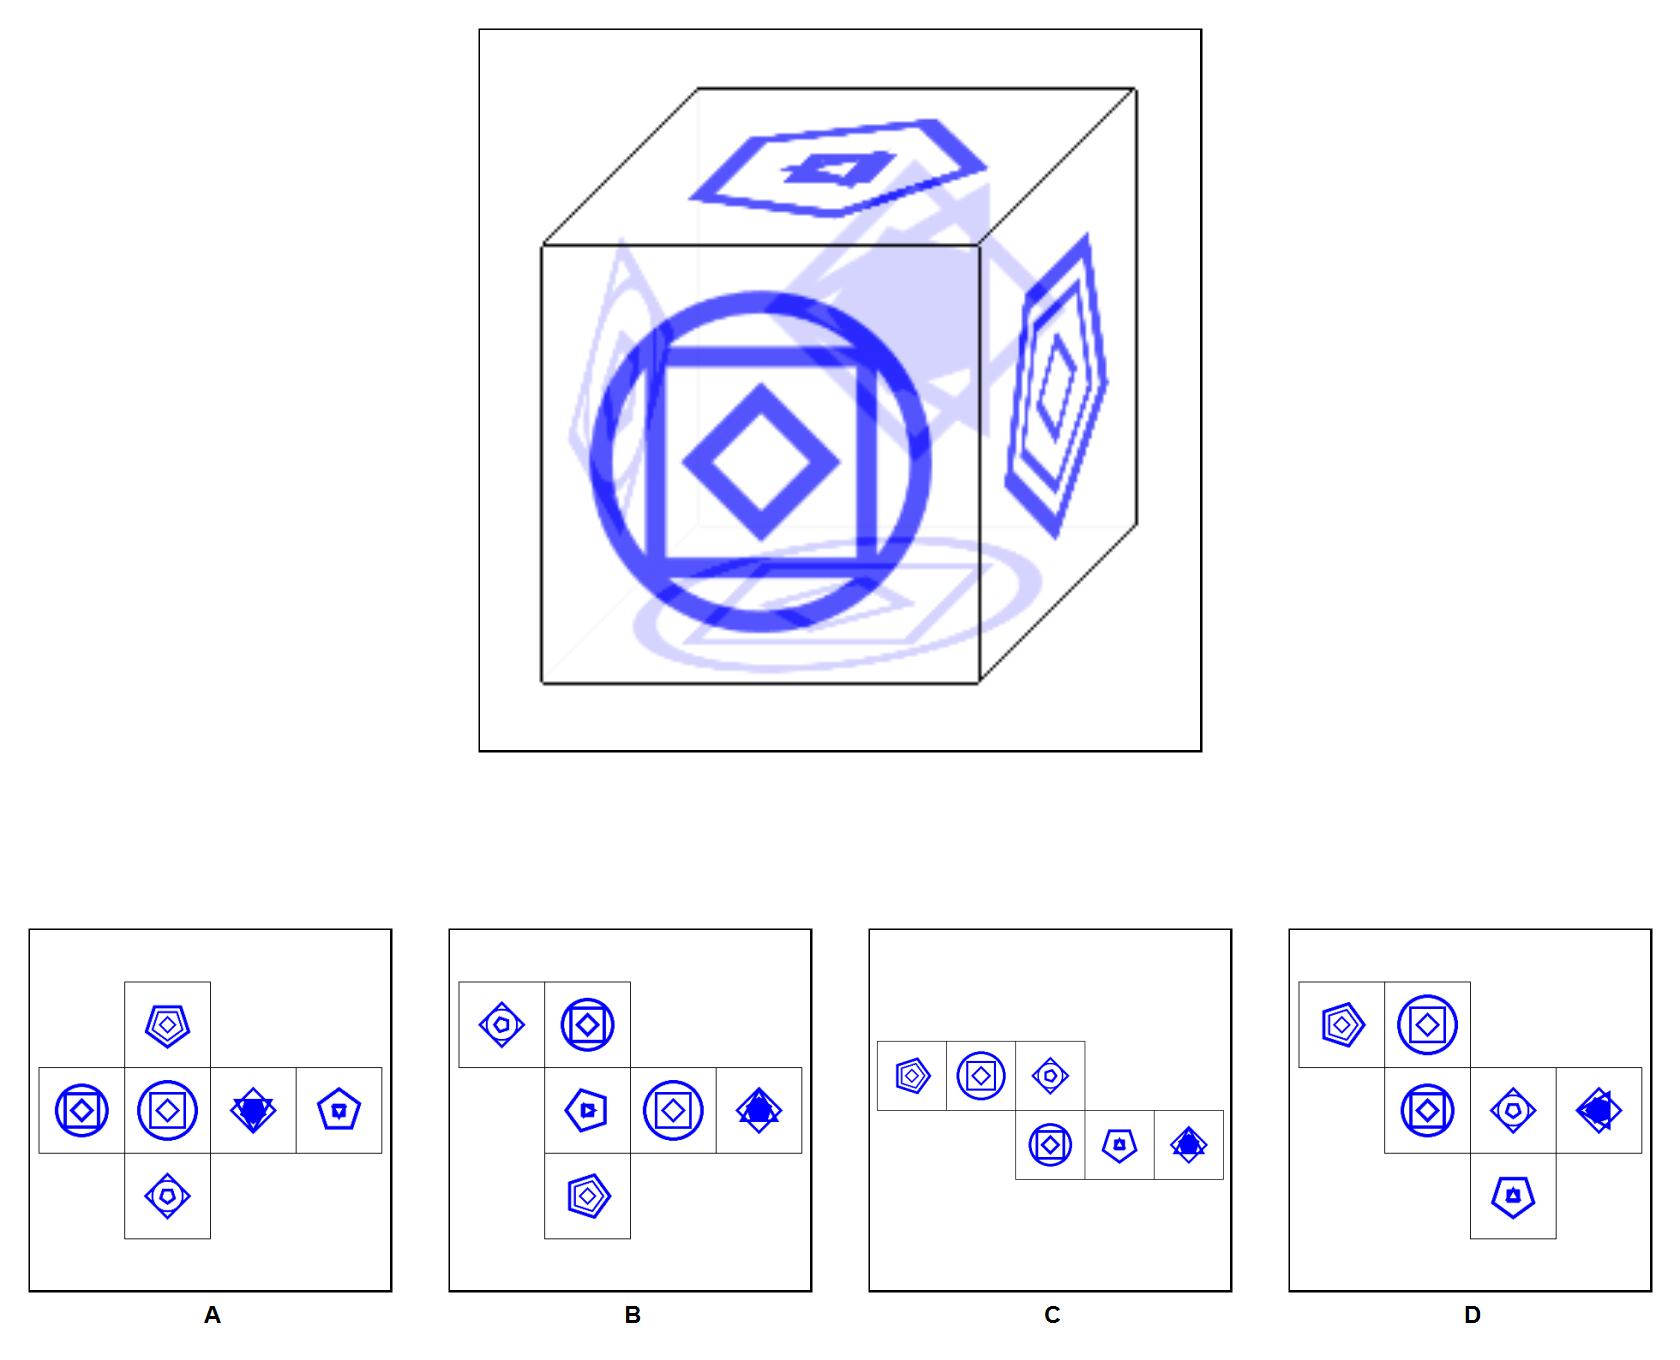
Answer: B